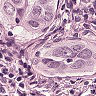
Metastatic tissue present: yes